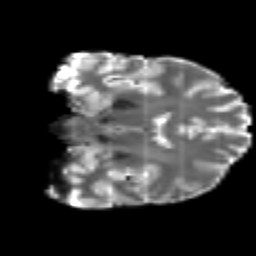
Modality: T2w
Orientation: coronal
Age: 18
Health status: ill
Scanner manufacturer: philips
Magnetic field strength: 3 T
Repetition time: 9 s
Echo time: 0.127 s